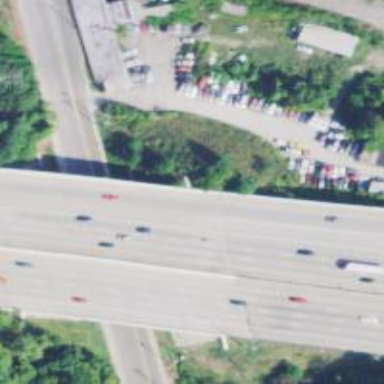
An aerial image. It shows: Motorway.